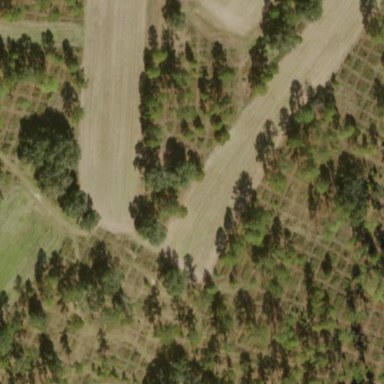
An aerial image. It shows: Orchard.